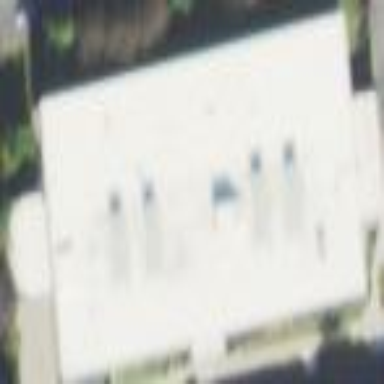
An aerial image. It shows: Building with tan exterior and white roof.